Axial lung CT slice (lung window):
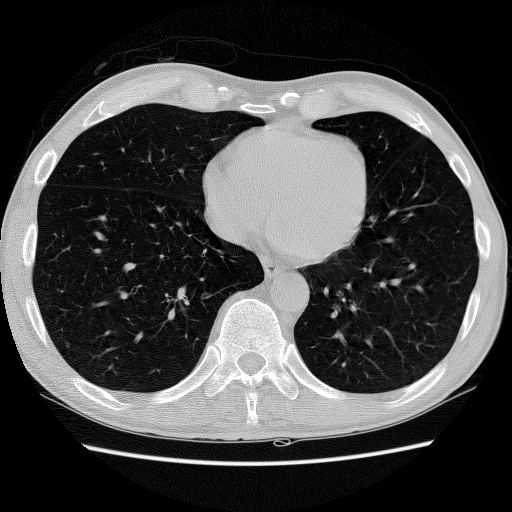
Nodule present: no